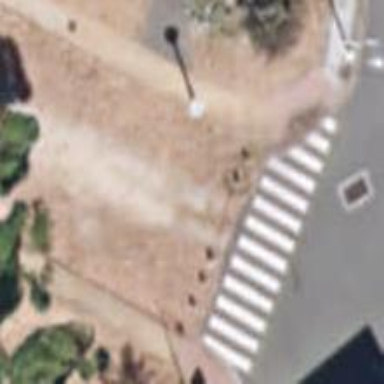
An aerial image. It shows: Pedestrian road with gravel surface.